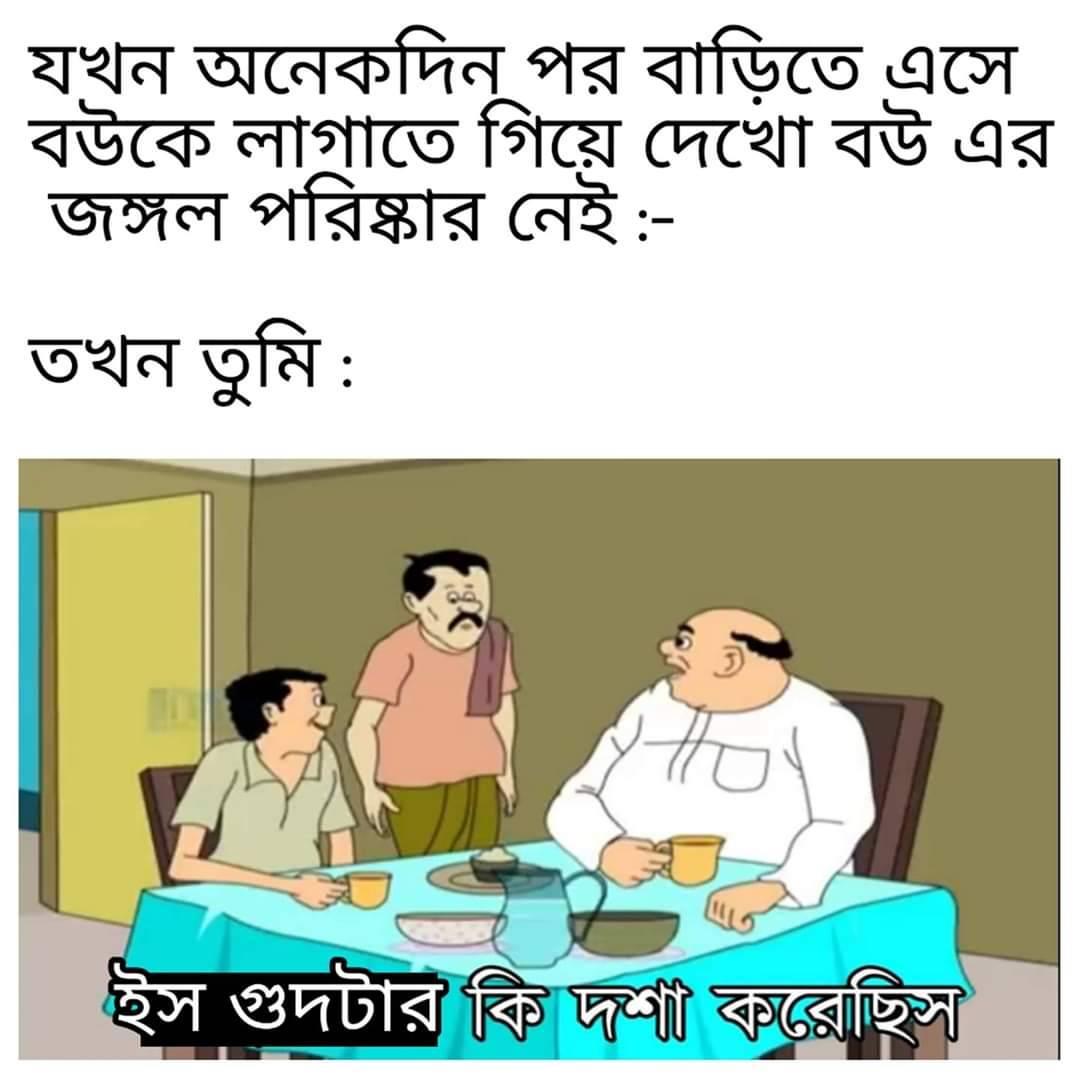
Caption: যখন অনেকদিন পর বাড়িতে এসে বউকে লাগাতে গিয়ে দেখো বউ এর জঙ্গল পরিষ্কার নেই -    তখন তুমি    ইস গুদটার কি দশা করেছিস
Label: hate